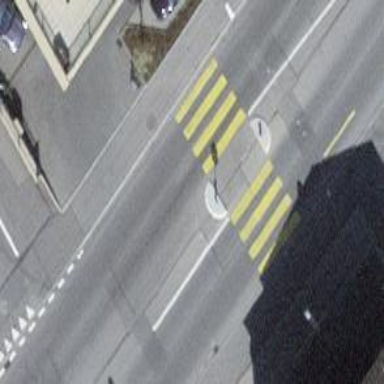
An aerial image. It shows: Uncontrolled crossing with central island on the road.